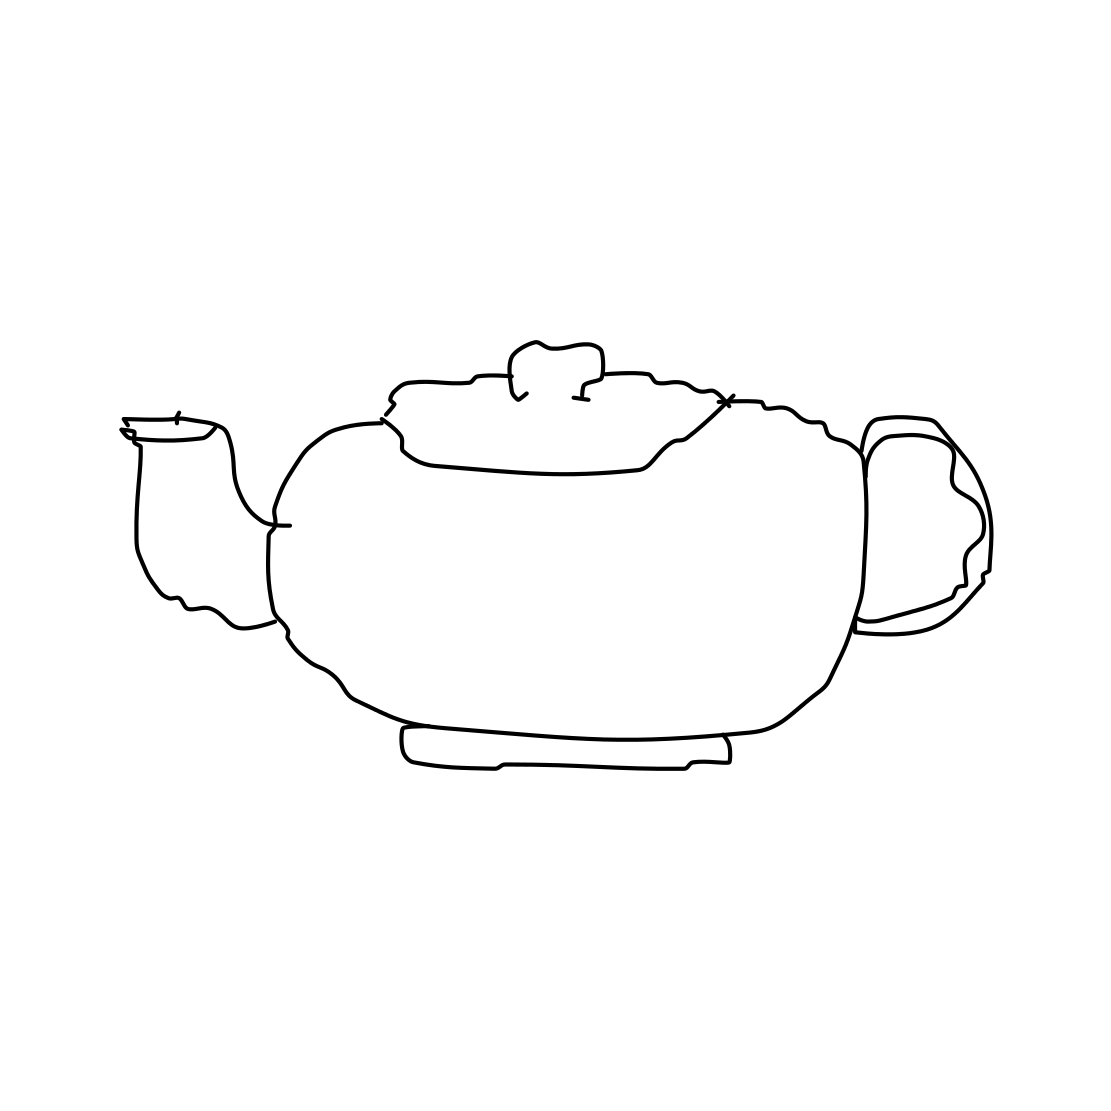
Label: teapot